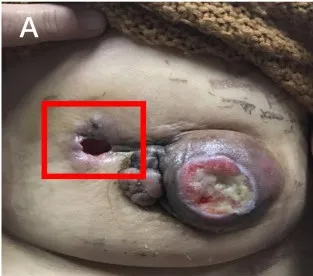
Efficacy of apatinib in this patient. (A) The left breast mass fell off.
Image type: medical_photograph (skin_photograph)